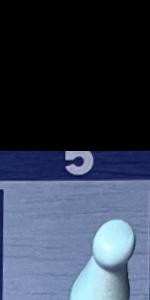
Label: Empty